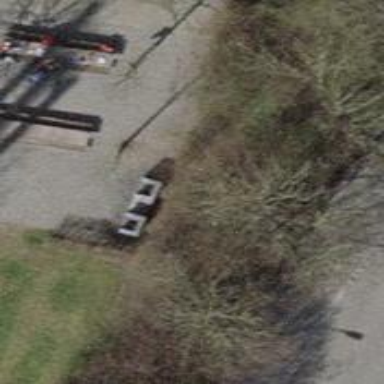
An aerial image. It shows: Barbecue facility.